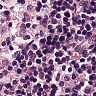
Metastatic tissue present: no